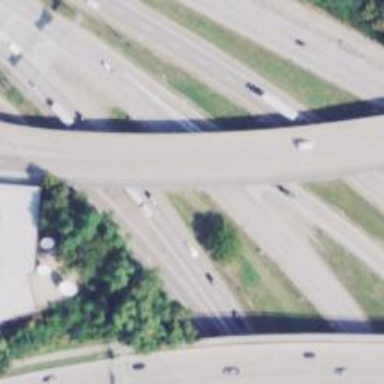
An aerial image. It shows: Primary highway on viaduct.